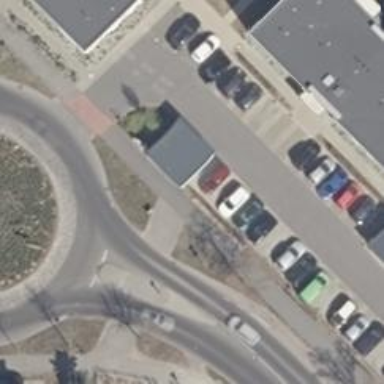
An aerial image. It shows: Road with "give way" sign.